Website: home-depot
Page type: account-selection
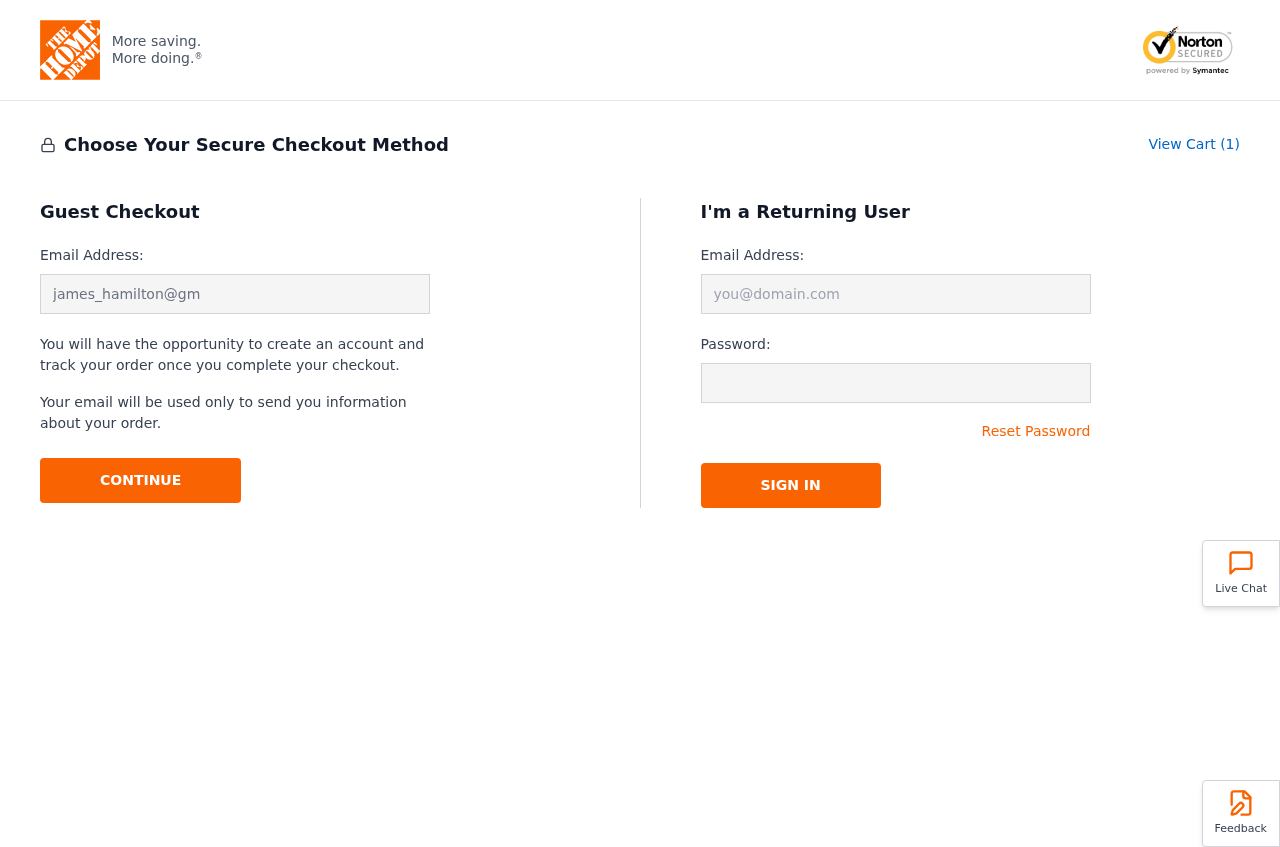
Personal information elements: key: PII_EMAIL
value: james_hamilton@gmail.com
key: PII_LOGIN_USERNAME
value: james.hamilton
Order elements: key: ORDER_NUM_ITEMS
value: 1